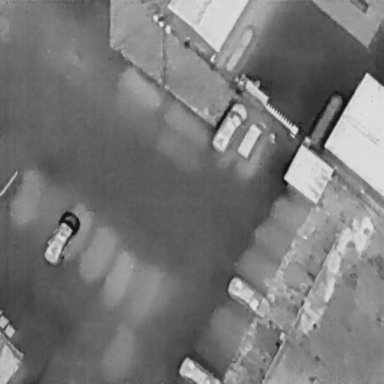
There are four Cars in the infrared image.